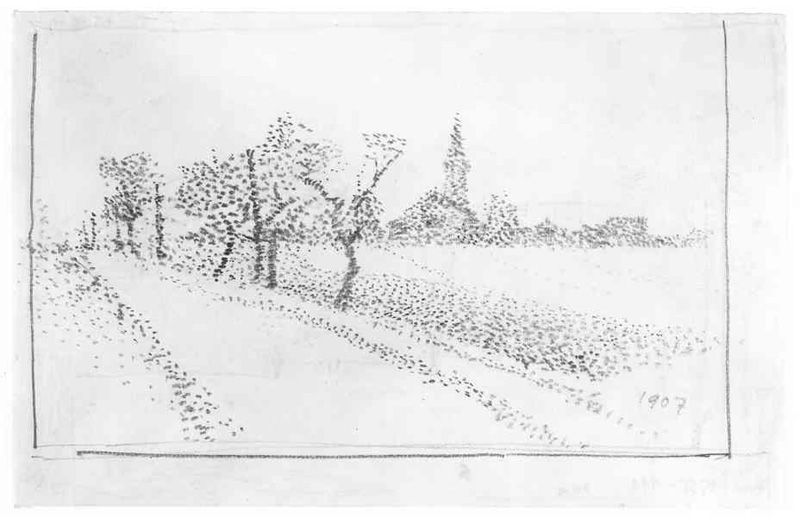
Titel: Landstraße mit Kirche
Künstler: Alexander Kanoldt
Standort: Karlsruhe
Institution: Staatliche Kunsthalle Karlsruhe
Schlagwörter: baum, blätter, gemälde, himmel, laub, weiß, wolken, bäume, impressionismus, kirchturm, landschaft, stadt, blumen, grau, hell, schwarz, skizze, strasse, zeichnung, gebäude, gras, haus, obst, rasen, schnee, weg, wiese, blass, rahmen, steine, baumstamm, ebene, feld, felder, ferne, horizont, häuser, kalt, natur, stamm, wind, kirche, pfad, wiesen, land, pflanzen, kirchturmspitze, turm, sommer, papier, ansicht, ort, studie, pointilismus, acker, feldweg, spuren, abstrakt, fläche, dorf, dächer, allee, baumreihe, grafik, winter, idylle, silhouette, rand, spur, stämme, duktus, datum, tiefe, striche, skyline, ortschaft, punkte, tusche, landstrasse, gepunktet, kirch, neblig, kohle, schwarz-weiss, strich, punkt, tupfen, bleistift, entwurf, reduziert, schematisch, schemenhaft, lanschaft, obstbäume, siedlung, seurat, sisley, signac, wegrand, obstbaum, kleckse, getupft, pointillismus, pointilistisch, strommasten, pointillistisch, graphit, pünktchen, uni, pointilissmus, pontilismus, punktiert, grafit, abstrahierend, dirf, dunstig, dezember, schimäre, angedeutet, klekse, belgien, pukte, klexe, provinz, 19. jahrhundert, 1907, punktierung, baumweg, pintilismus, ntupfen, kirche#allee, entwurs, obsbäume, weg feld, baäue, gepunktete landschaft